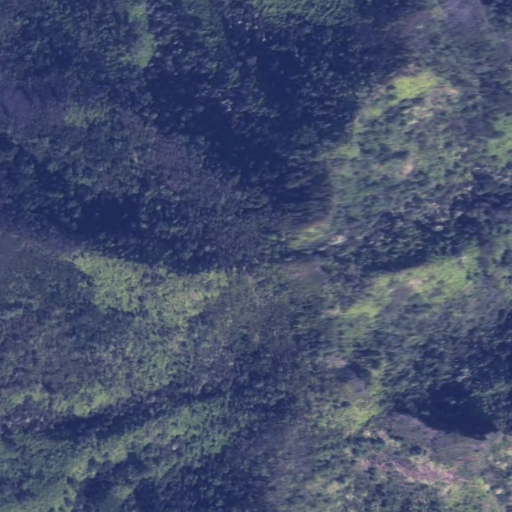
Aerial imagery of mountain in Hawaii named Omoe containing only unknown